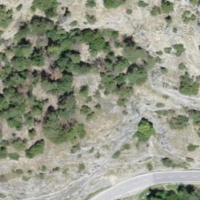
EUNIS habitat code: 45
Species observed at this site:
Tichodroma muraria